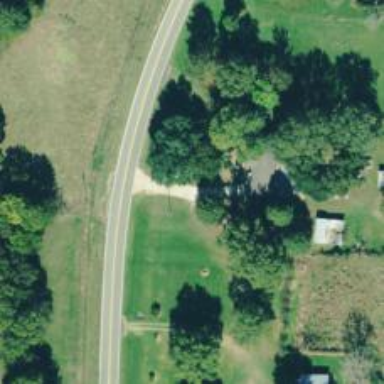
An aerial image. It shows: Driveway.